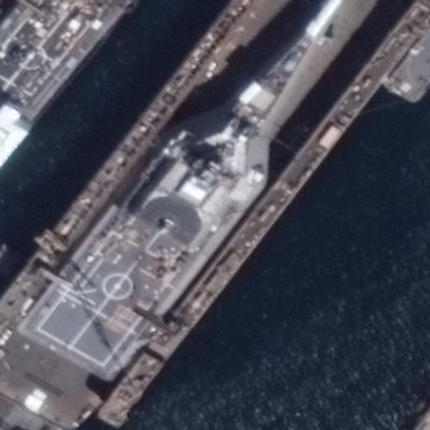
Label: Independence-class_combat_ship